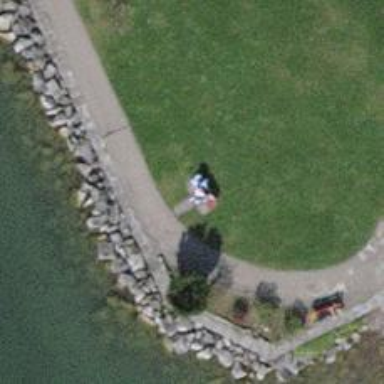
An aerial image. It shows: Red bench.